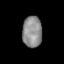
Tissue: prostate
Cell type: Fibroblasts
Senescence score: 0.8362
Nuclear area (px): 600
Mean DAPI intensity: 139.602